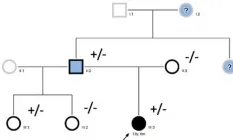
(C) Histologic and immunohistochemical examination of cervical tissue samples. Edematous congestive polyp fragments, hematoxylin and eosin (HE) staining, original magnificationx25 (left panel); Surface squamous (*) or mucinous (**) epithelium without atypia, the underlaying proliferative cells are monotonous without atypia or mitosis, HEx100 (middle panel); Myogenin staining showing no myogenin expression,x200 (right panel).
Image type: pathology (immunostaining)